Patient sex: M
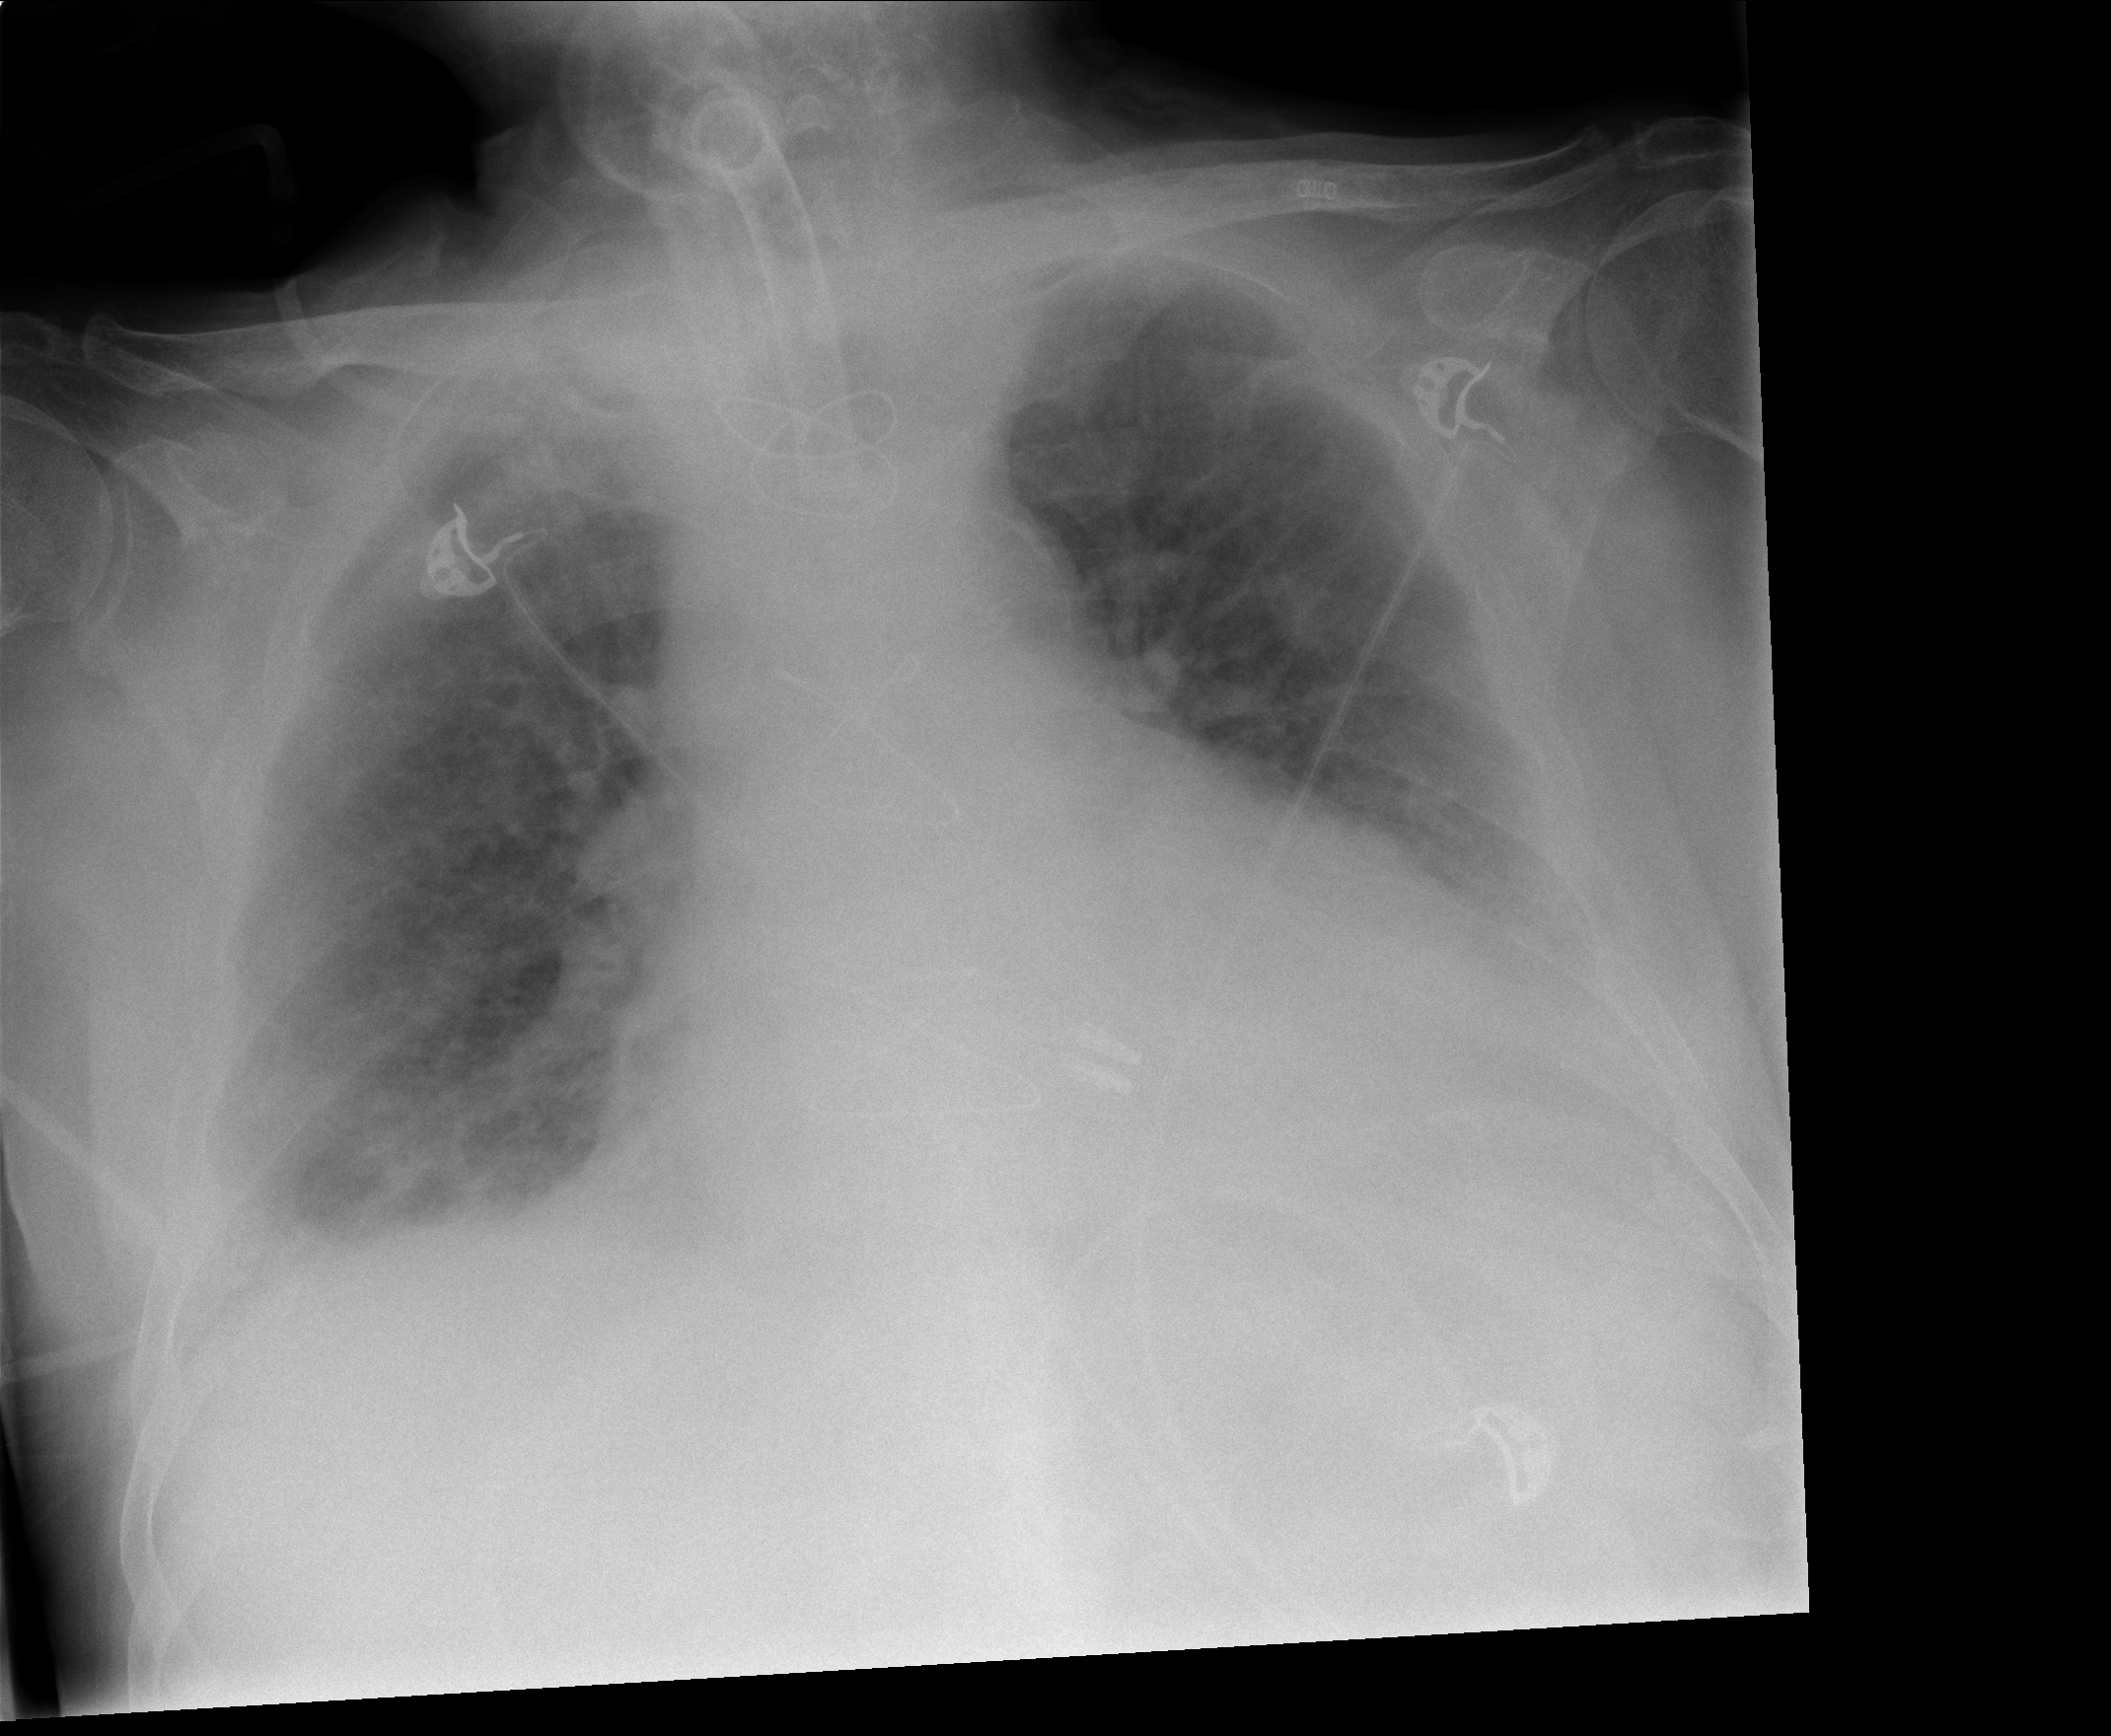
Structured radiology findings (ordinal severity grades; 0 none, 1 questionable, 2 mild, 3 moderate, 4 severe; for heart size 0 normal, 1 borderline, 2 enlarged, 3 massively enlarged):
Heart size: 2
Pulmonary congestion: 2
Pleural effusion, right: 0
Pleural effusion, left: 2
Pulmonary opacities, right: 2
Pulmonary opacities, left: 2
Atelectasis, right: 2
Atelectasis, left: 2